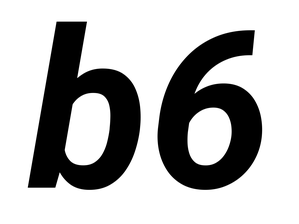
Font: Roboto-Italic_Bold_Italic